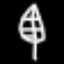
Label: leaf